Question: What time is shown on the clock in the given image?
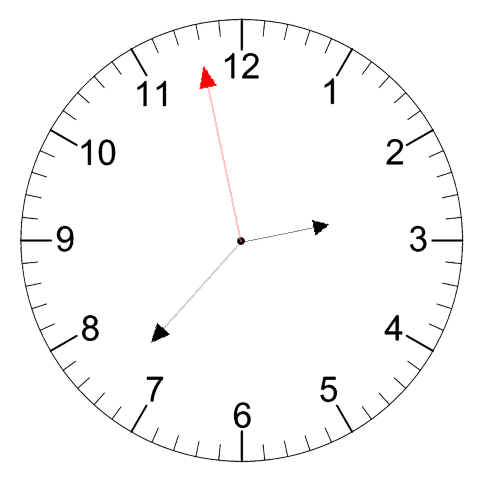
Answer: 02:36:58